Field crop: tomato
Growth stage: 1
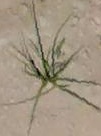
Species: cyperus